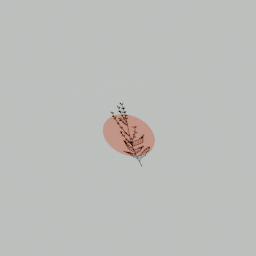
Label: decoration